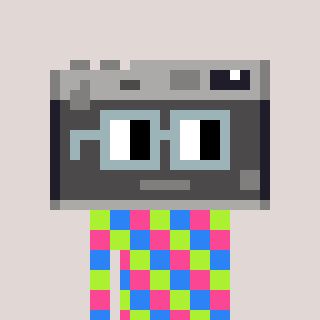
a pixel art character with square dark gray glasses, a camera-shaped head and a red-colored body on a warm background